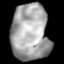
Tissue: lung
Cell type: Epithelial cells
Senescence score: 0.2315
Nuclear area (px): 2093
Mean DAPI intensity: 165.635